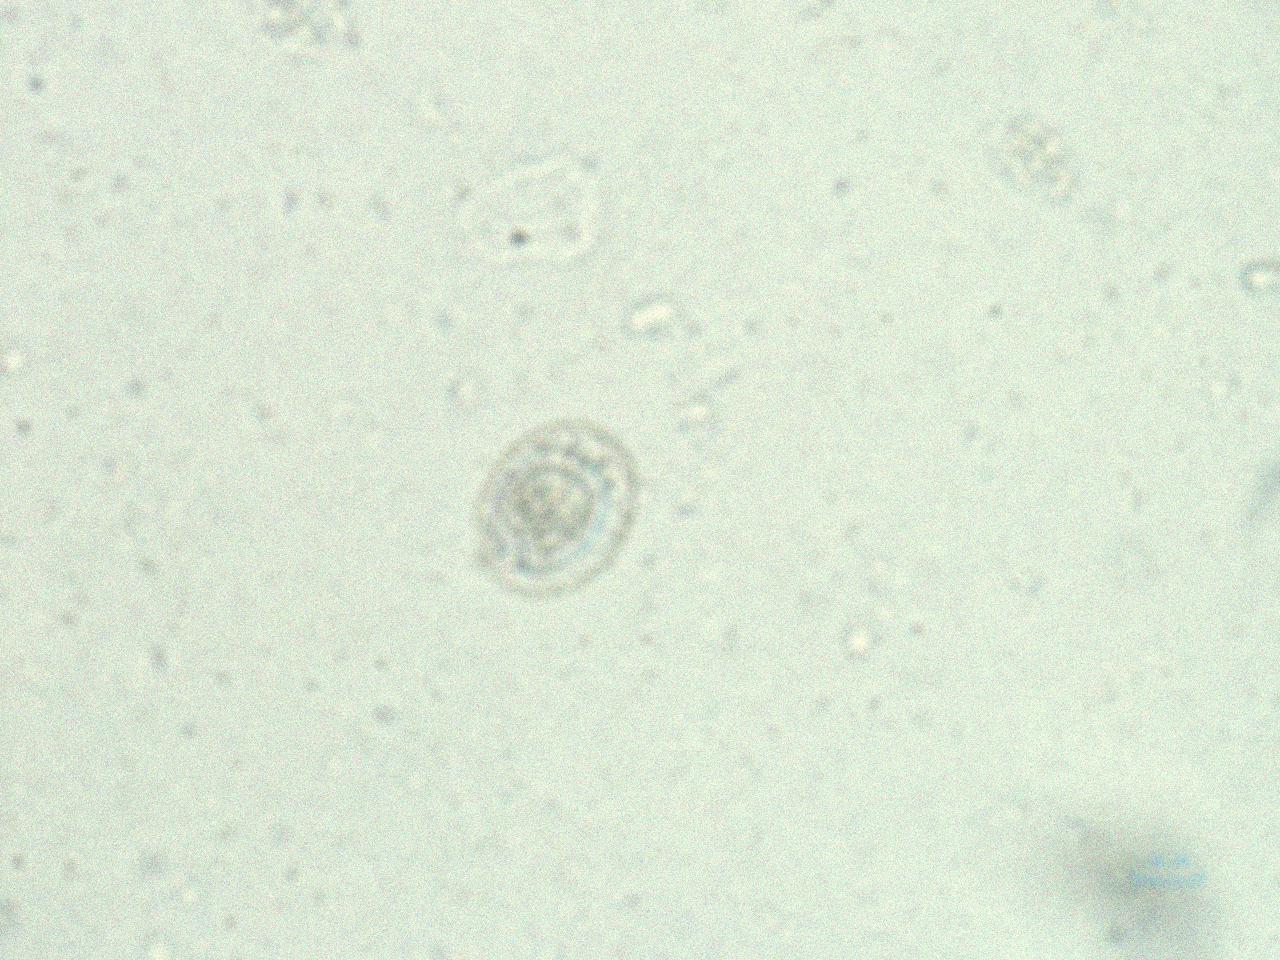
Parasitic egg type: Hymenolepis nana